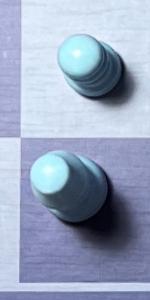
Label: Bishop_White